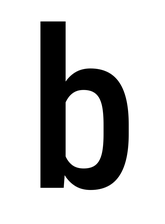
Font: Roboto_Condensed_Medium